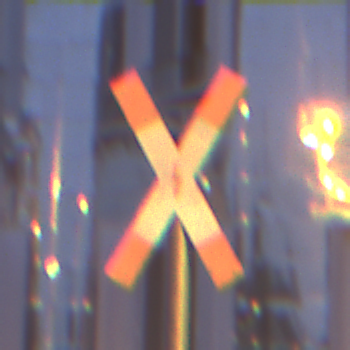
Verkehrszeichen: Andreaskreuz
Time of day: Night
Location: Outdoor (Urban)
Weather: PartlyCloudy
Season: NotSpecified
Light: Artificial